Question: I want to be able to use text instead of the regular icon in the action bar. The image below from the Contacts app that's built in shows exactly what is desired.

setIcon() doesn't have any option for taking a String as a parameter so I don't know what to do.
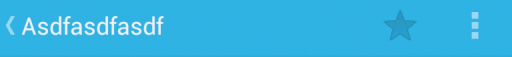
Answer: '''
actionBar.setDisplayHomeAsUpEnabled(true);
actionBar.setDisplayShowHomeEnabled(false);
actionBar.setDisplayShowTitleEnabled(true);
actionBar.setTitle("Asdfasdfasdf");
actionBar.setDisplayUseLogoEnabled(false);
'''